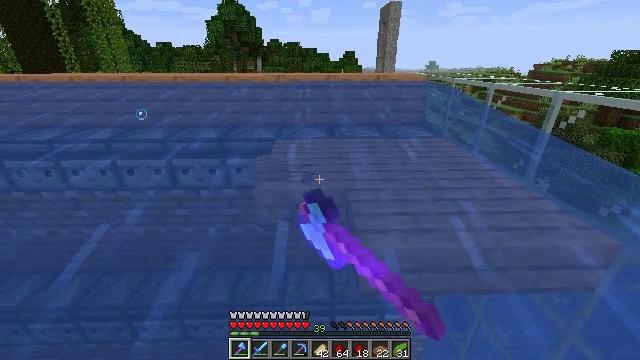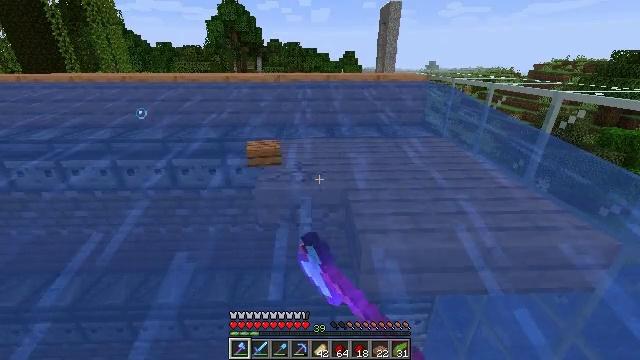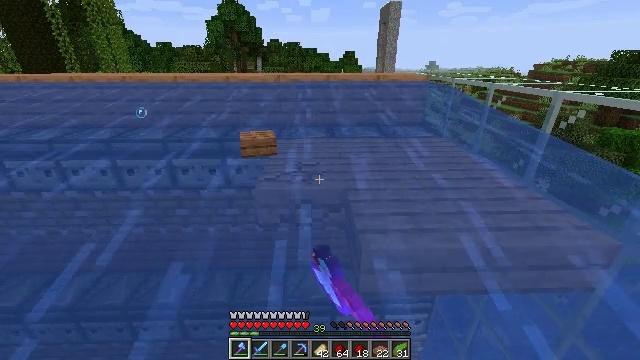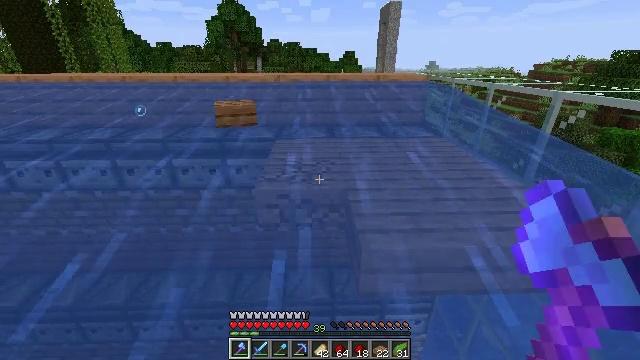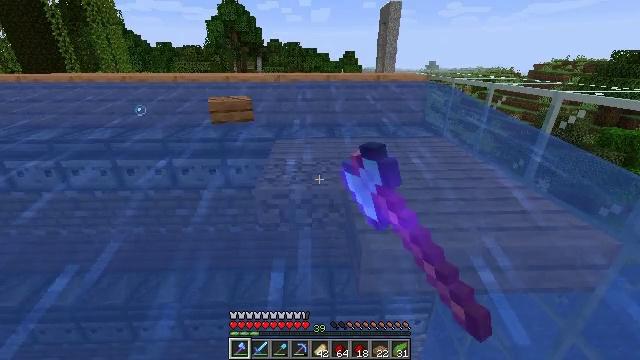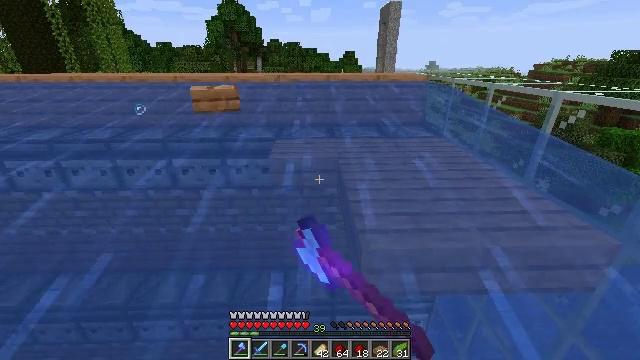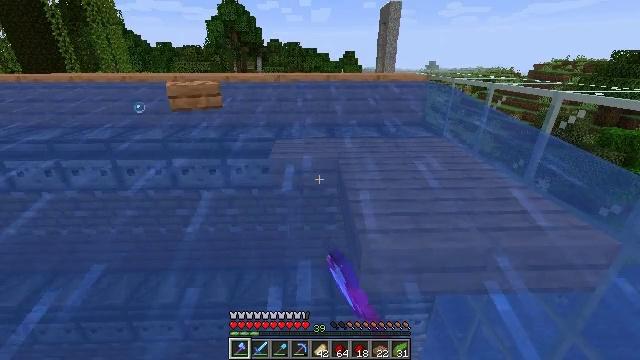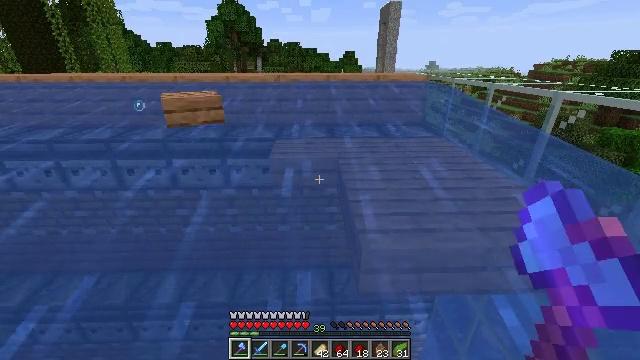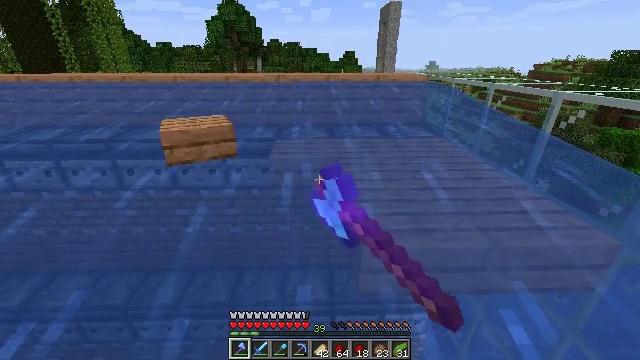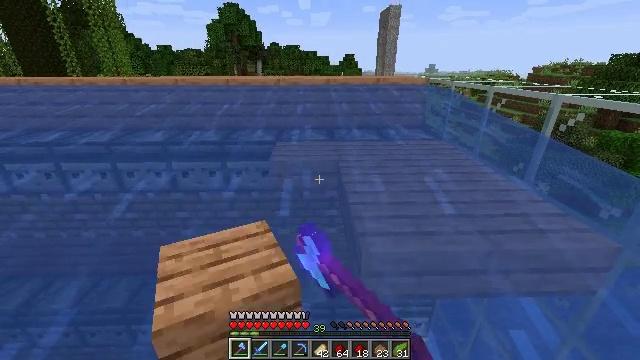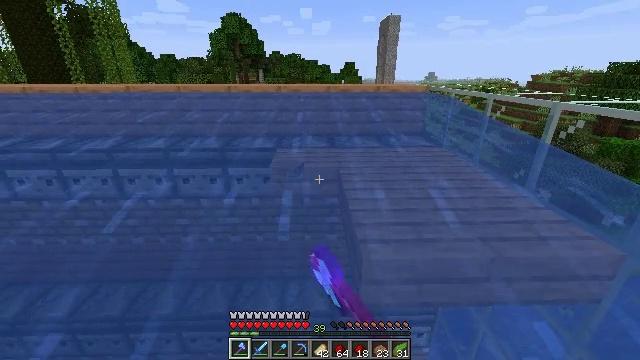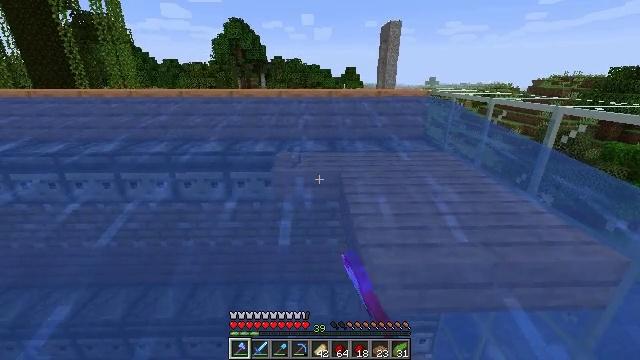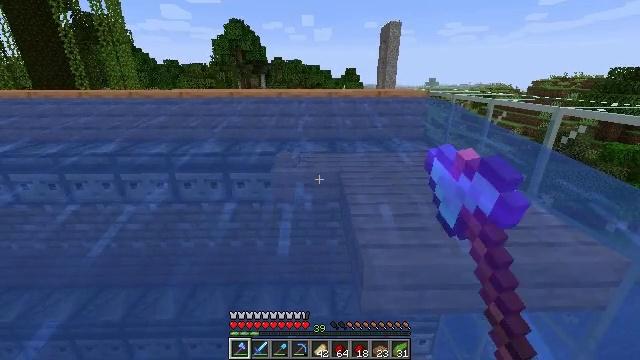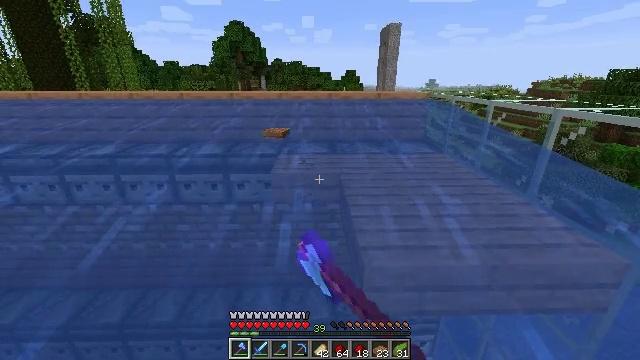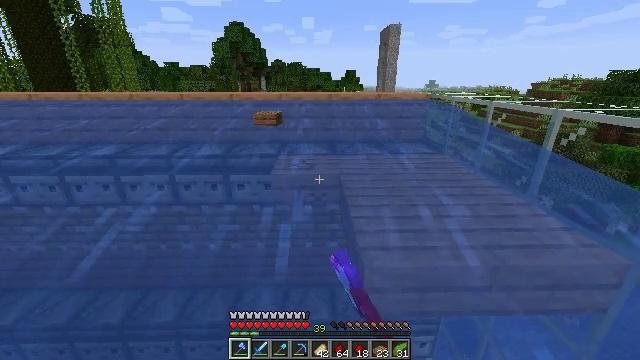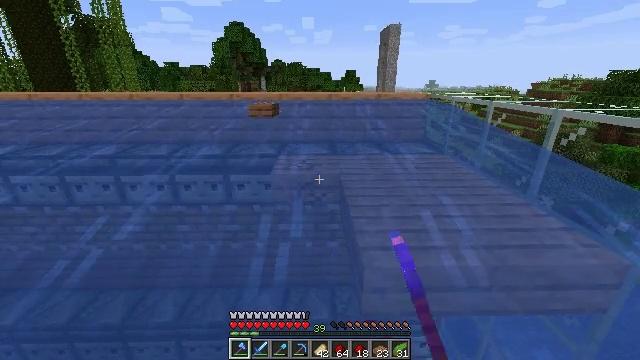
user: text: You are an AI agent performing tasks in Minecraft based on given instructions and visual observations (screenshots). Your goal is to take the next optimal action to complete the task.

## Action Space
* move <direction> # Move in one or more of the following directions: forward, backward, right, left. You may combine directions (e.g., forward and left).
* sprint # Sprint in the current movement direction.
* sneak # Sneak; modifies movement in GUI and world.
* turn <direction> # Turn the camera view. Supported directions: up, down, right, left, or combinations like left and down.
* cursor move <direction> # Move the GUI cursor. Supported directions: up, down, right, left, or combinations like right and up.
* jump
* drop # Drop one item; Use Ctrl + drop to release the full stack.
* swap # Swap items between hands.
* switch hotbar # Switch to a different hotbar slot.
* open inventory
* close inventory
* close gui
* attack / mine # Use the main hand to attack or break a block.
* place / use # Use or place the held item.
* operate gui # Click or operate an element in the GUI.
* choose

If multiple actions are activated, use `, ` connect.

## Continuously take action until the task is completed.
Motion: motion action
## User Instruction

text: Collect the jungle slab by destroying it.
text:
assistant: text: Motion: sneak, attack / mine
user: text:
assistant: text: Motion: sneak, attack / mine
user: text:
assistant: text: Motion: sneak, attack / mine
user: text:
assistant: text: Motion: sneak, attack / mine
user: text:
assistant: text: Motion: sneak, attack / mine
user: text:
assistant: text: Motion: sneak, attack / mine
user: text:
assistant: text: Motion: sneak, attack / mine
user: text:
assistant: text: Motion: sneak, attack / mine
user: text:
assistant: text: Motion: sneak, attack / mine
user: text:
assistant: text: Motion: sneak, turn up, attack / mine
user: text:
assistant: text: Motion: sneak, attack / mine
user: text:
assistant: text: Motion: sneak, attack / mine
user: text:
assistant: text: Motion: sneak, attack / mine
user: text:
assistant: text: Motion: sneak, attack / mine
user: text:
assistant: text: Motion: sneak, attack / mine
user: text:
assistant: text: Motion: sneak, attack / mine
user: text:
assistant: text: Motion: sneak, attack / mine
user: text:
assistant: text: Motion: sneak, attack / mine
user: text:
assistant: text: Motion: sneak, attack / mine
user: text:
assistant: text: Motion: sneak, attack / mine
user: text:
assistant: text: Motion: sneak, attack / mine
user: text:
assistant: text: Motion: move right, sneak
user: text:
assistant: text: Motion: move right, sneak, turn down
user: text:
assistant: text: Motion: move right, sneak, turn down
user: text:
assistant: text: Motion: move right, sneak, turn down
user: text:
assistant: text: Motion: move right, sneak, turn down
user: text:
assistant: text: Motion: move right, sneak, turn down
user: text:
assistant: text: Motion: move right, sneak, turn down
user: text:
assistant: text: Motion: move right, sneak
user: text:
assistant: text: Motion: move right, sneak